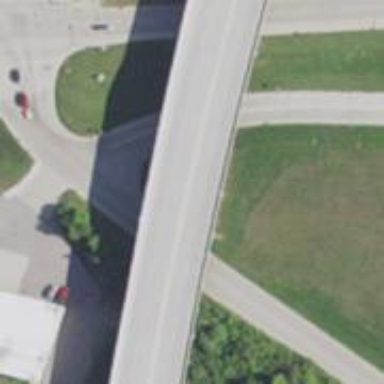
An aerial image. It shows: Primary highway bridge for motor vehicles.